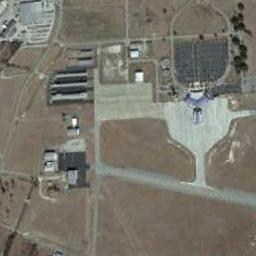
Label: airport